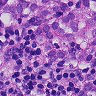
Metastatic tissue present: yes